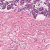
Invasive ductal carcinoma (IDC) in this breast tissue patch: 0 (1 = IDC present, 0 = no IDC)